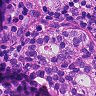
Metastatic tissue present: yes